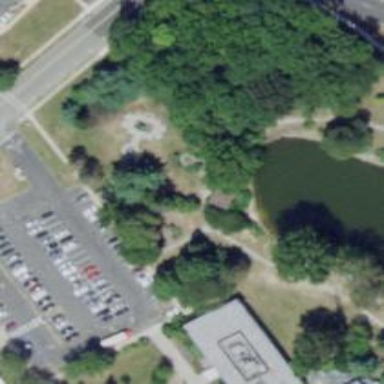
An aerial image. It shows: Memorial site with historic significance.